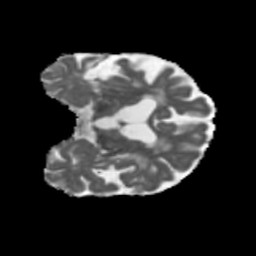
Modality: MD
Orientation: coronal
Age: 66
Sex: female
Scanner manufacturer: siemens
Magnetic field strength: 3 T
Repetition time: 5.47 s
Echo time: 0.0854 s